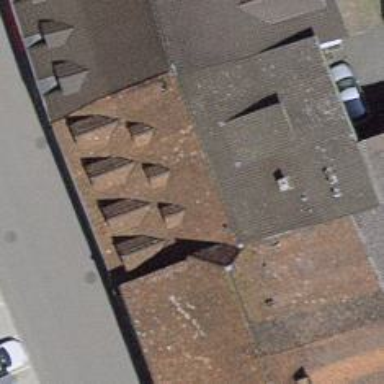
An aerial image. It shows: Beauty shop.